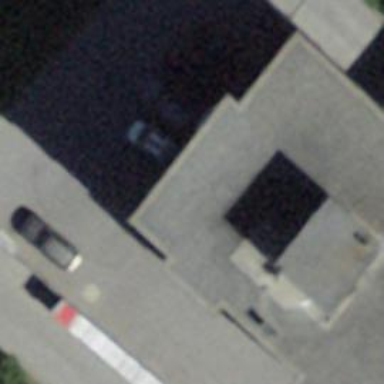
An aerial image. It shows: Car repair shop.